Question: Deployment by using Python throws error:
I used Python code ( its your deploy.py) to deploy our proxy (our company proxy) into apigee platform. i read <URL>
but it throws error when i run "python api-platform-samples-master/tools/deploy.py -n apikey -u "yusuf.karatoprak@mobgen.com:Welcome@2014" -o yusufkaratoprak123 -e test -p / -d sample-proxies"
i would like to solve this situation. i added to python code it is not working. it throws me Error: name 'ZipFile' is not defined

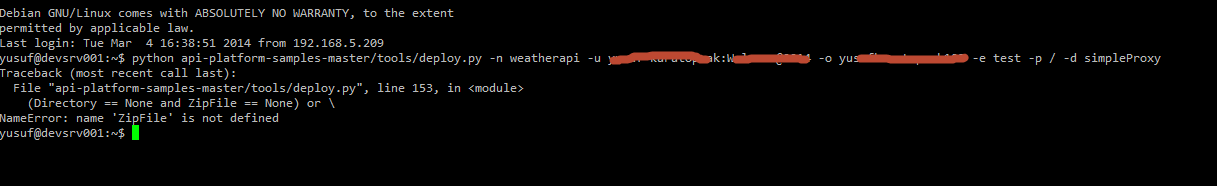
Answer: The -d flag value needs to point to the directory that contains the /apiproxy directory for the sample you want to deploy. (In your command above, it appears that you are pointing at /sample-proxies, rather than, for example, /sample-proxies/apikey
Try using the deploy scripts. There is one in each sample proxy directory. There's a also a script, /setup/deploy_all.sh if you want to deploy all sample proxies.
Make sure you update /setup/setenv.sh before running the deploy scripts.